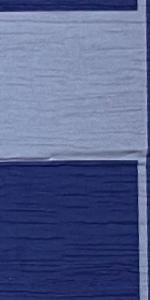
Label: Empty